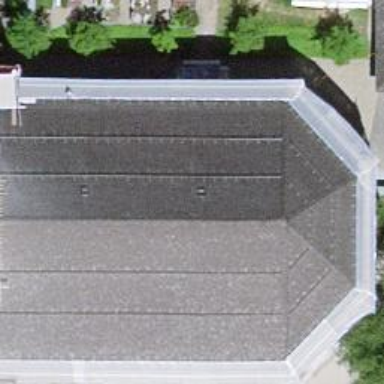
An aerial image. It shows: Building with ridge on the roof.